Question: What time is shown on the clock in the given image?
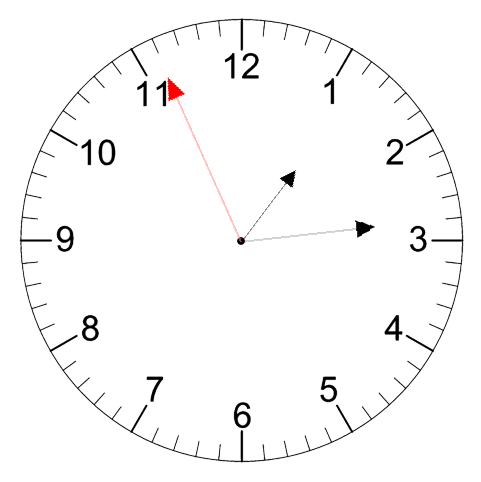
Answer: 01:13:56